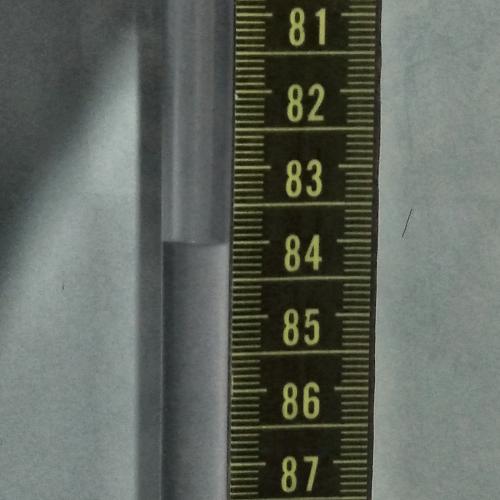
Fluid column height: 84.0 cm